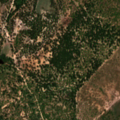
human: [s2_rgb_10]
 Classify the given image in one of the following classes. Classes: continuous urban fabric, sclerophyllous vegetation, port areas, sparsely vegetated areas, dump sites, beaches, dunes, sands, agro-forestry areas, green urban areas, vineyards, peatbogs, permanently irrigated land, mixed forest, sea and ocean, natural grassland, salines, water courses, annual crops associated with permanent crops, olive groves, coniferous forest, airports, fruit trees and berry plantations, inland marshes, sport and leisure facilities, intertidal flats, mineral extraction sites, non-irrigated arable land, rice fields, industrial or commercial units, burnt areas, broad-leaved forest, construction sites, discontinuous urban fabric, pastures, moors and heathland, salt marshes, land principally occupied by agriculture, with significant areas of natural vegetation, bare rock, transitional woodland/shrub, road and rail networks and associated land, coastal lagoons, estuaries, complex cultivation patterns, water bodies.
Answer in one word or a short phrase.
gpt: continuous urban fabric